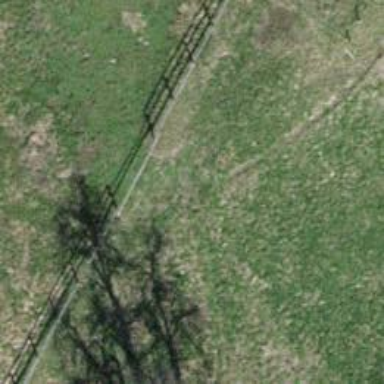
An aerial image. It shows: Gate.